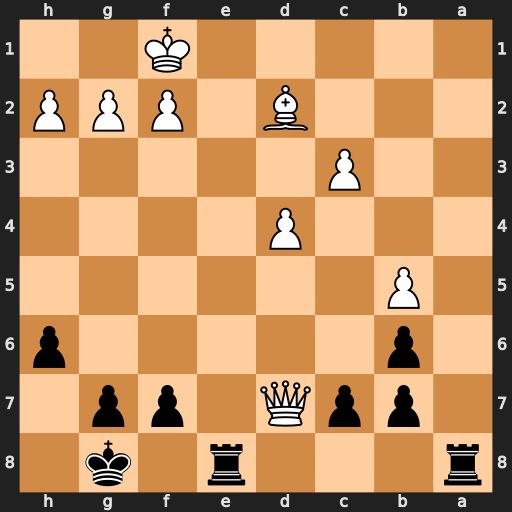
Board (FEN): r3r1k1/1ppQ1pp1/1p5p/1P6/3P4/2P5/3B1PPP/5K2
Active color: b
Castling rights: -
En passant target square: -
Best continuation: Ra1+ Bc1 Rxc1#